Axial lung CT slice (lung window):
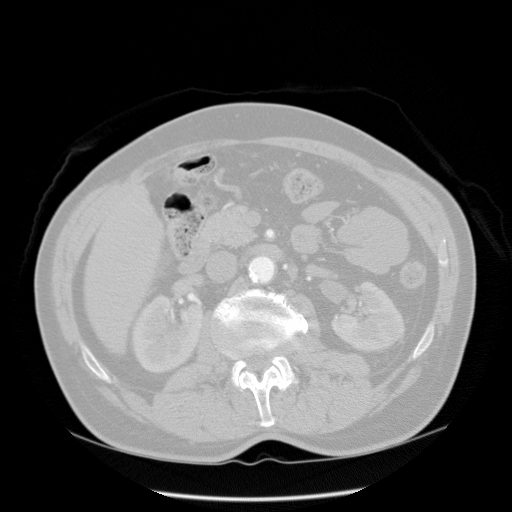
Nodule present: no